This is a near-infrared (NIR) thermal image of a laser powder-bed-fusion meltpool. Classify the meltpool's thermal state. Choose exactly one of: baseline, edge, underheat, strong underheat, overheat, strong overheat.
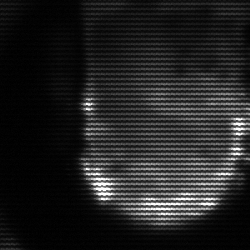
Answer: baseline